Field crop: tomato
Growth stage: 2
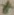
Species: solanum